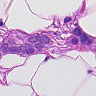
Metastatic tissue present: yes